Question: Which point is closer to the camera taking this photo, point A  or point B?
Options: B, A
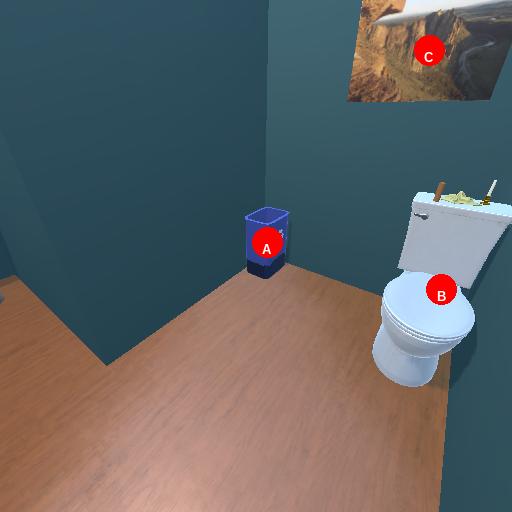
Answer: B